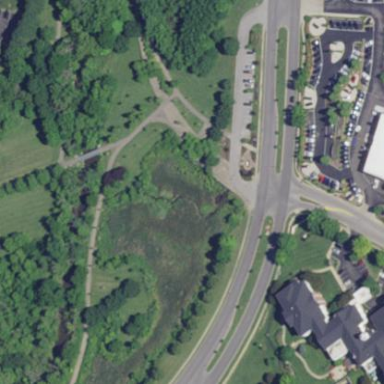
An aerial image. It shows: Pedestrian road.